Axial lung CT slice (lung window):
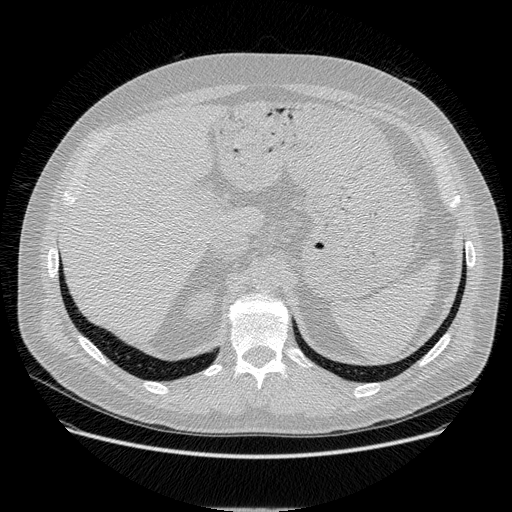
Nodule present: no